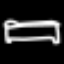
Label: bed